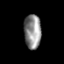
Tissue: prostate
Cell type: Fibroblasts
Senescence score: 0.7176
Nuclear area (px): 578
Mean DAPI intensity: 140.569